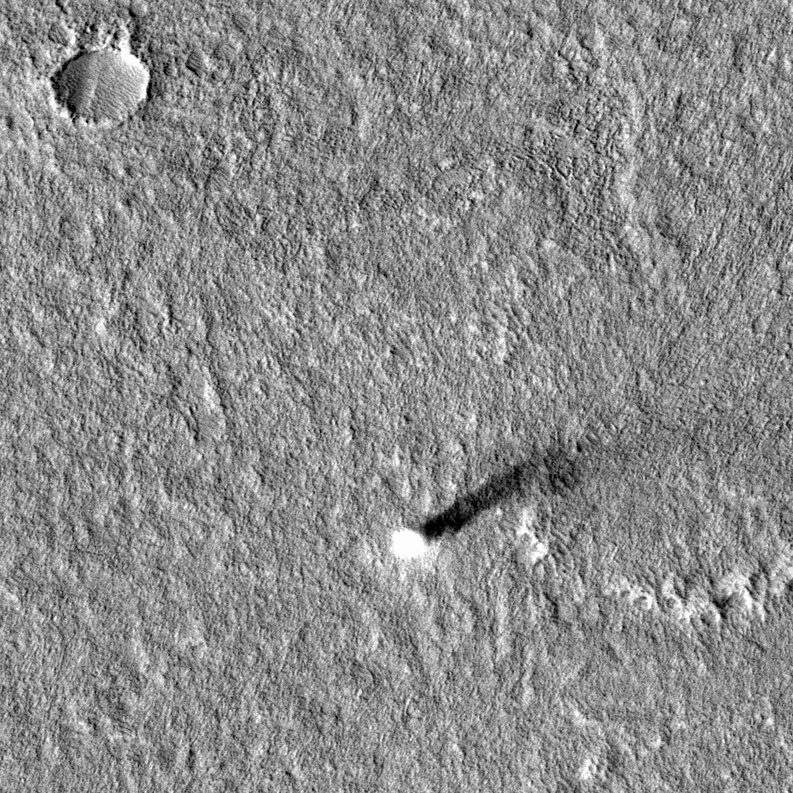
Label: dustdevil